Field crop: tomato
Growth stage: 1
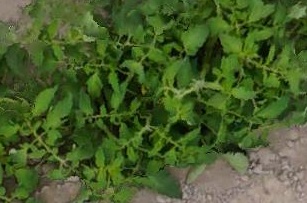
Species: tomato